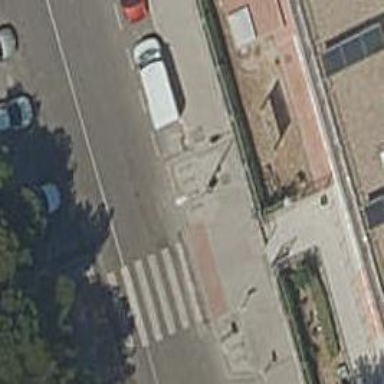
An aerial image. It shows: Bicycle parking area with stands available.